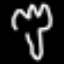
Label: fork